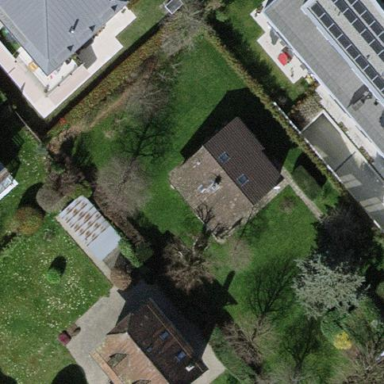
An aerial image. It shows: Detached building.